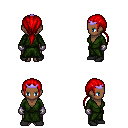
a pixel art fantasy rpg character, female body template, human, dark skin, green robe, robe skirt, red ponytail hairstyle, purple tiara, metal gloves, black shoes, four views (front, back, left, right), 2x2 character sprite sheet, small pixel art, hard edges, no anti-aliasing